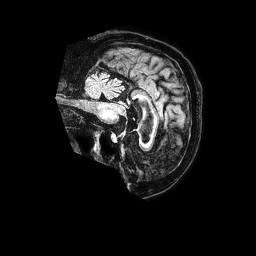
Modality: FLAIR
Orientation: sagittal
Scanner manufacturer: philips
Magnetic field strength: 1.5 T
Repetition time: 4.8 s
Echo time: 0.3 s